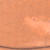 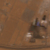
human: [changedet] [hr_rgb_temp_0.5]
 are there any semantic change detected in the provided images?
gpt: Some buildings appear in the desert area above the road.